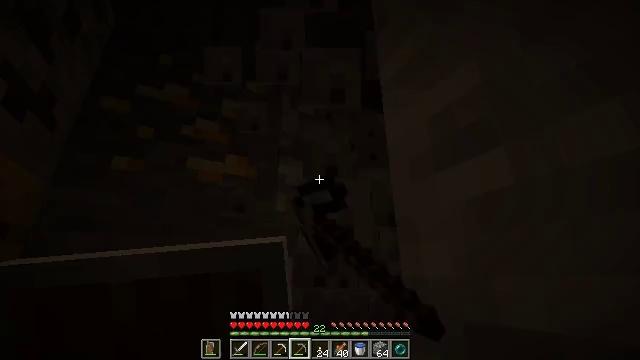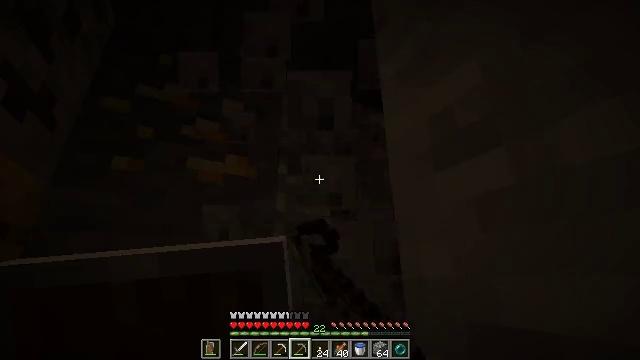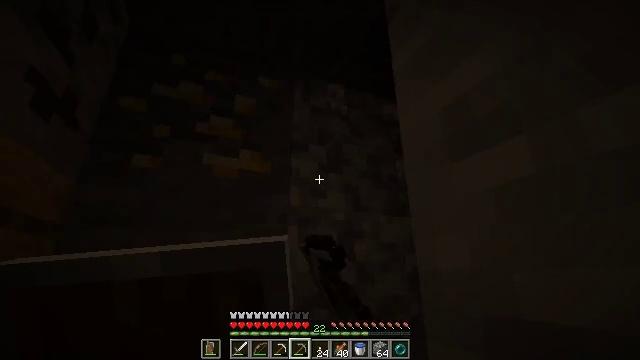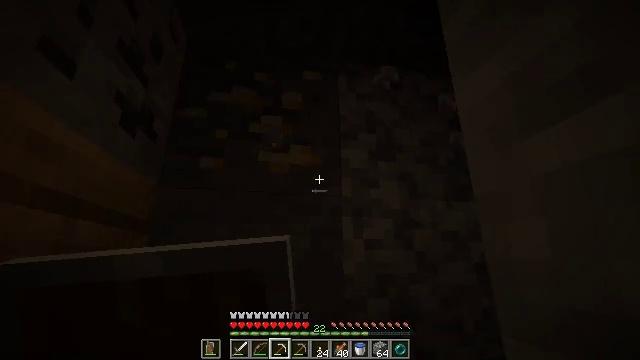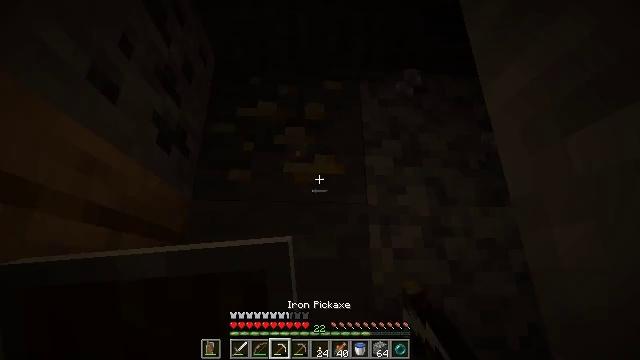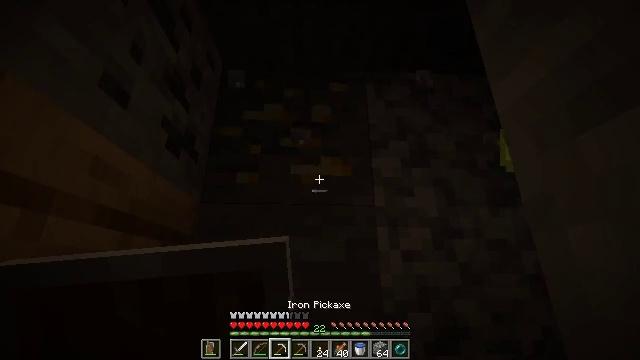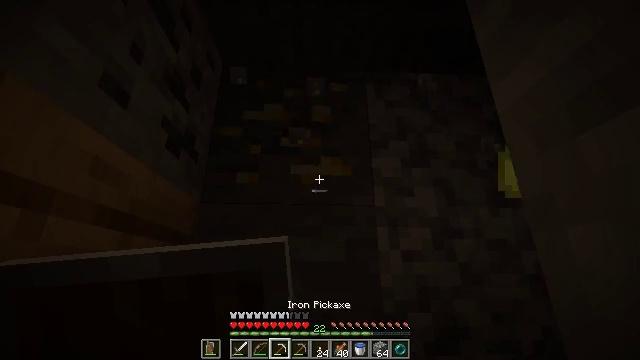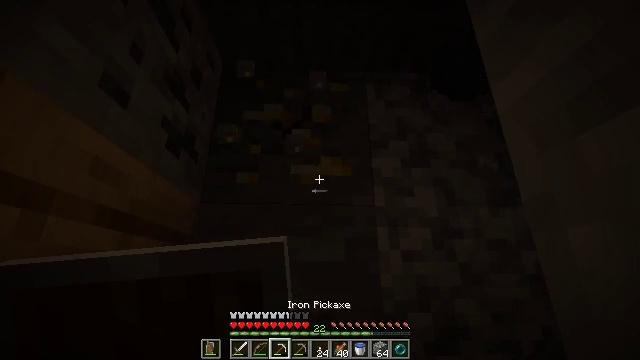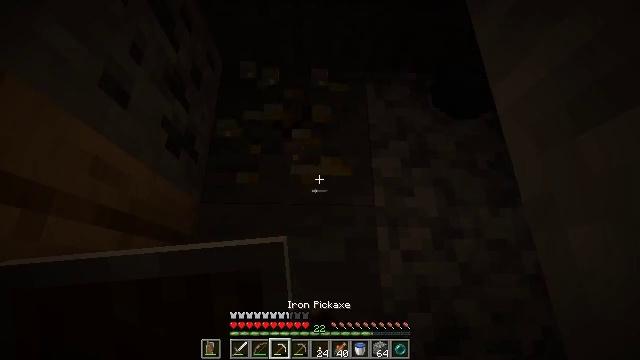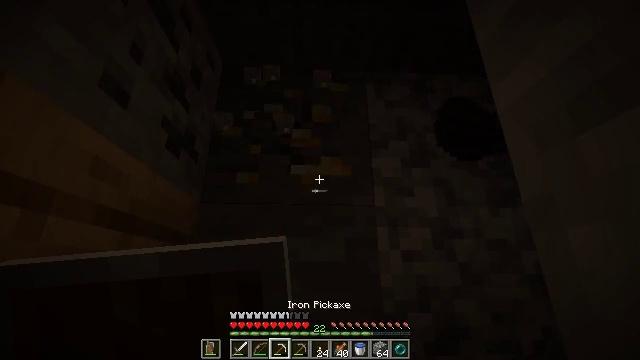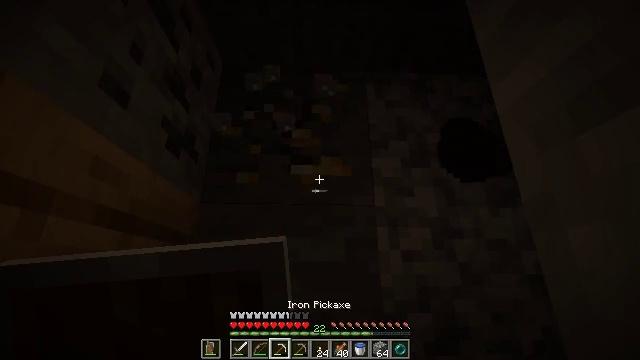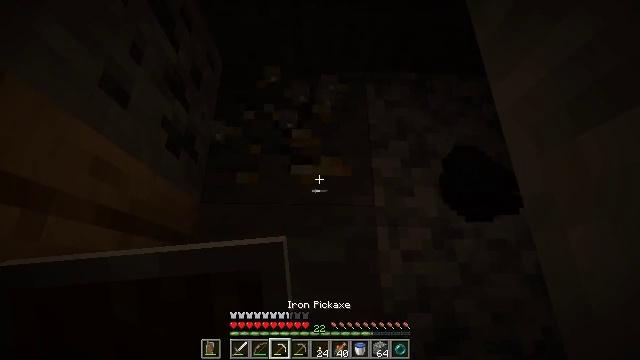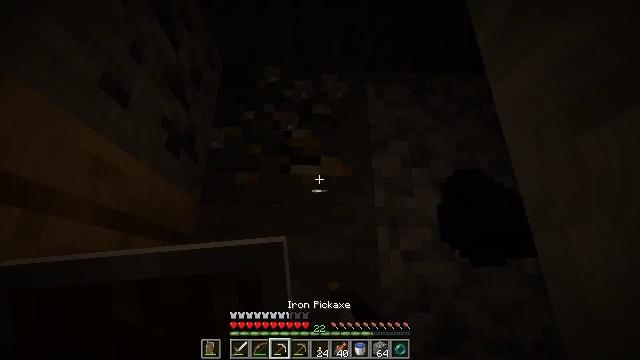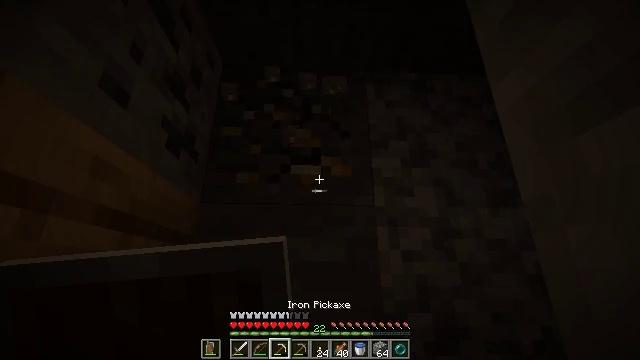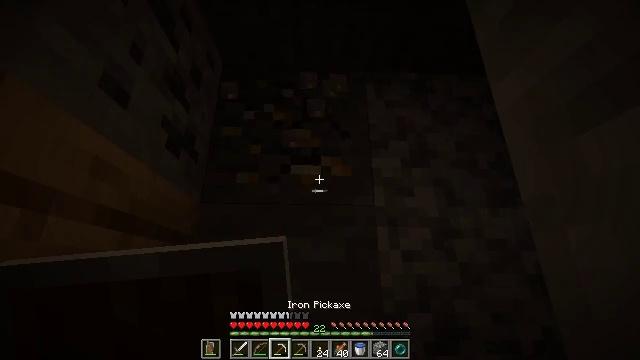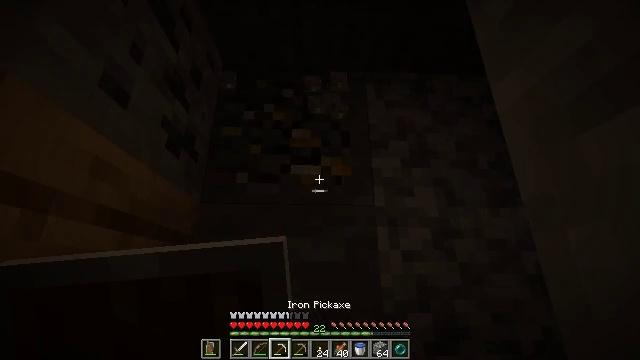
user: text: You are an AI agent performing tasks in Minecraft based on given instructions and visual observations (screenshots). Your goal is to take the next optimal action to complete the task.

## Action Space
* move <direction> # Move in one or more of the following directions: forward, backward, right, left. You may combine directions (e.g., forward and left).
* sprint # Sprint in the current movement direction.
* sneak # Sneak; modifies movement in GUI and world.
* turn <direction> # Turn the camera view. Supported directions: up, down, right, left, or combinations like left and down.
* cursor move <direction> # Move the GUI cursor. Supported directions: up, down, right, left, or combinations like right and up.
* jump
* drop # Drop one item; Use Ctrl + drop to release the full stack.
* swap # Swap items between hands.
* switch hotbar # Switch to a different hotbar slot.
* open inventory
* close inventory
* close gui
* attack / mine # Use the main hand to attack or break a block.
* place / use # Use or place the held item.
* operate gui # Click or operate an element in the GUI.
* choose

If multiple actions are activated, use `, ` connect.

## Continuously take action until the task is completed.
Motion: motion action
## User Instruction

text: Break the gold ore block.
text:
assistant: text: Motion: attack / mine
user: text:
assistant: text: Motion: turn left and down, attack / mine
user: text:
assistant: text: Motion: turn left and down, attack / mine, switch to hotbar 3
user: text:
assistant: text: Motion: turn left and up, switch to hotbar 3
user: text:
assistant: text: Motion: turn left, attack / mine, switch to hotbar 3
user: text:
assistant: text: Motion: attack / mine
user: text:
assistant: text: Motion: attack / mine
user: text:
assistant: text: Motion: attack / mine
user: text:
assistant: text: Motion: attack / mine
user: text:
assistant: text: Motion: attack / mine
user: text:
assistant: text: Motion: attack / mine
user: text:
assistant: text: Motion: attack / mine
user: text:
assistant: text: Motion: attack / mine
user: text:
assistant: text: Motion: attack / mine
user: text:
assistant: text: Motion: attack / mine
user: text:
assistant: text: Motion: attack / mine
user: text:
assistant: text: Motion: attack / mine
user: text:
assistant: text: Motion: attack / mine
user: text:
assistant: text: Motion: attack / mine
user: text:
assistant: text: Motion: attack / mine
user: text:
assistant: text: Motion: attack / mine
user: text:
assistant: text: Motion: attack / mine
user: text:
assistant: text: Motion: attack / mine
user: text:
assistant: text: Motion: attack / mine